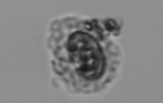
Label: Emiliania_huxleyi